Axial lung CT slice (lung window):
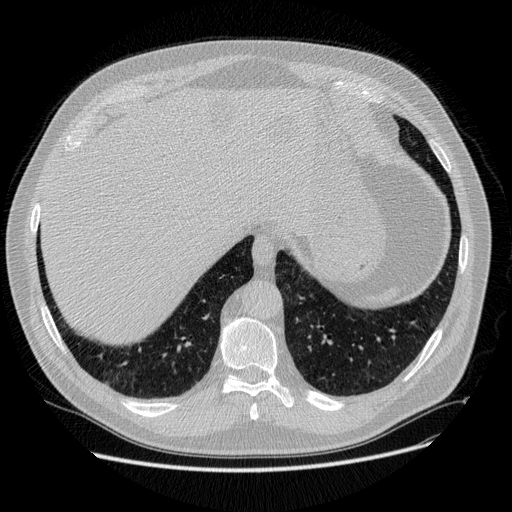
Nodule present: no